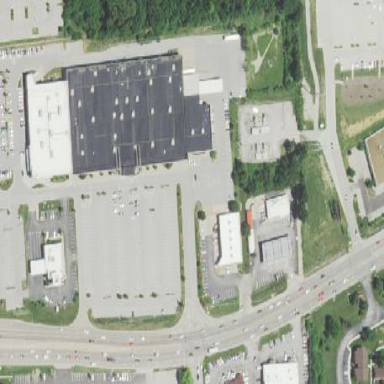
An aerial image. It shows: Retail area.